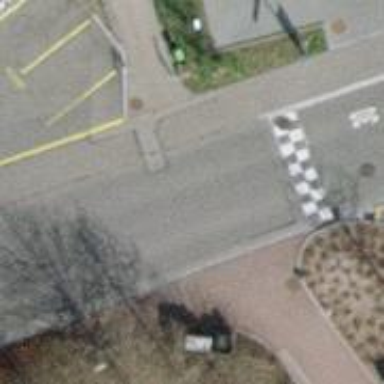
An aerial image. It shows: Kerb barrier.